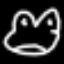
Label: frog